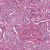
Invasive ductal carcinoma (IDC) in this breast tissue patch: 1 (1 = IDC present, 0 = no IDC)